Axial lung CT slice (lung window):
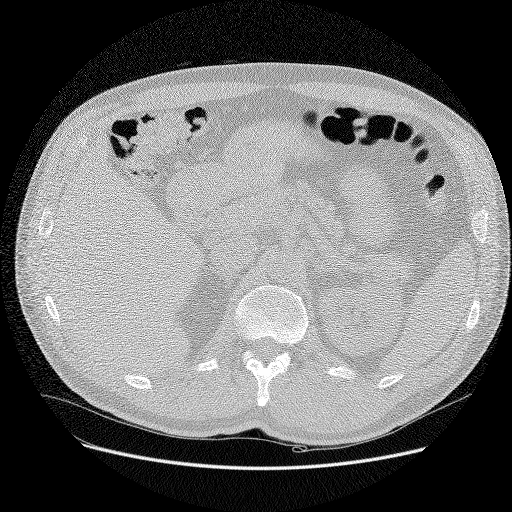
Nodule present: no